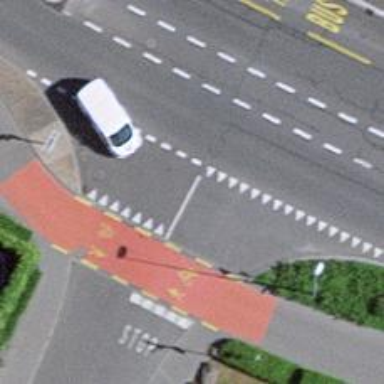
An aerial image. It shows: Road with "give way" sign.